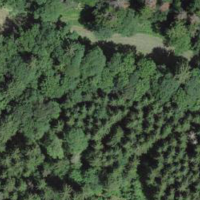
EUNIS habitat code: 44
Species observed at this site:
Salvia pratensis